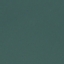
Label: SeaLake